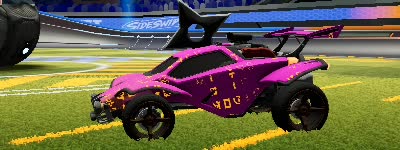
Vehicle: octane